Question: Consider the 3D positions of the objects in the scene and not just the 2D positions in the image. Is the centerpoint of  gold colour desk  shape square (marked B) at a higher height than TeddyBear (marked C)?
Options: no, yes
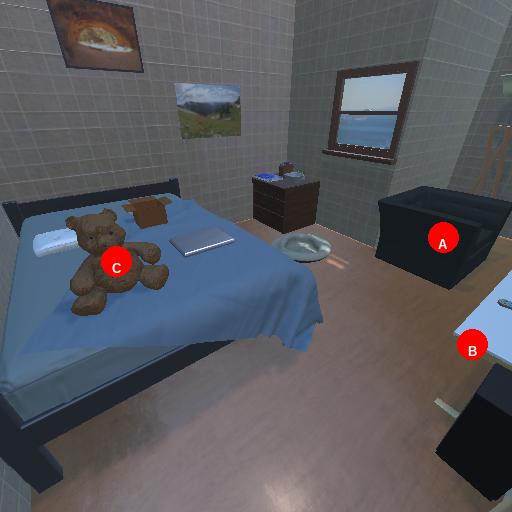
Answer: no